Question: In my crurrent project I'm using <URL>. I would like to know how to handle markers with the same location when using clustering? Is it possible to decluster them with some offset? If yes, how?
I'm adding picture which shows my problem. Max zoom, no way to see markers.

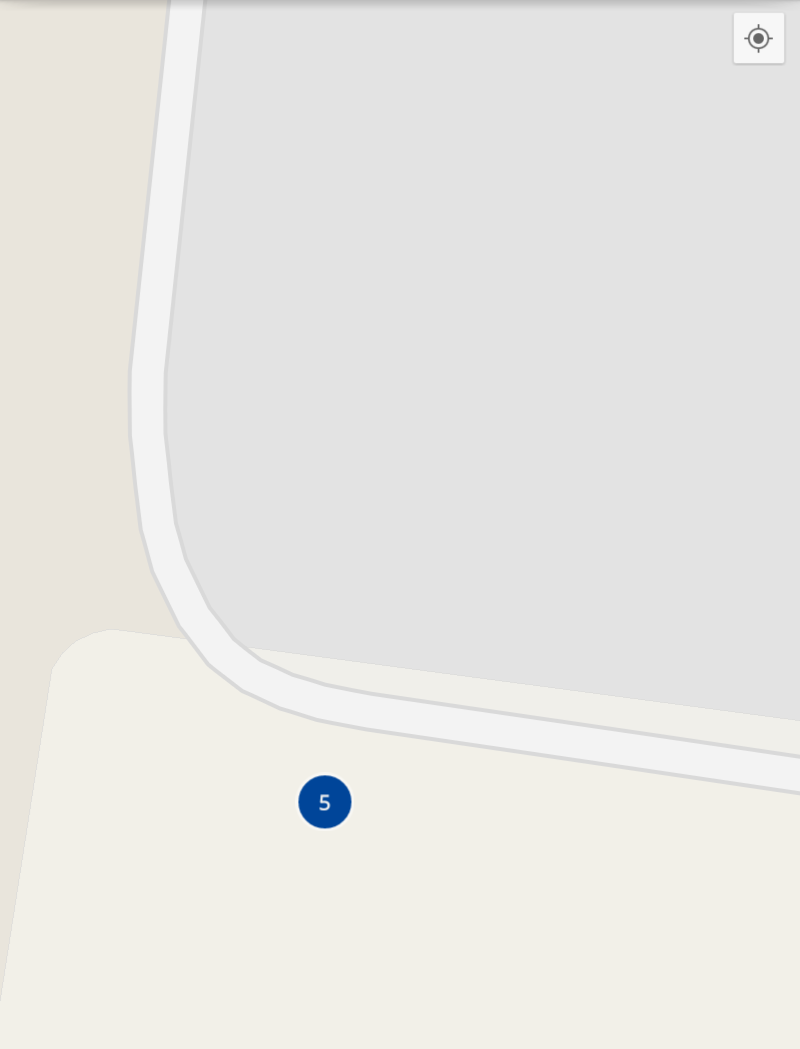
Answer: Inside 'ClusterManager.OnClusterClickListener' I'm getting all items from cluster and then I display them as list using <URL>.